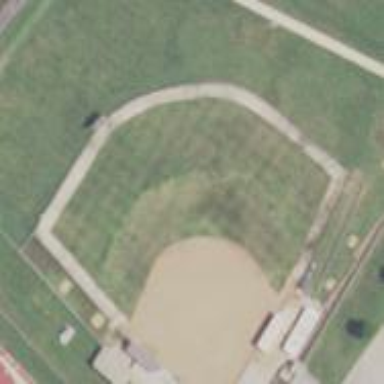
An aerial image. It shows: Baseball pitch for leisure land.